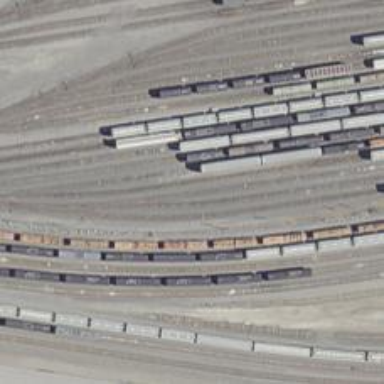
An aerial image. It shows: Railway yard.